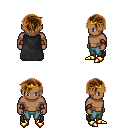
a pixel art fantasy rpg character, male body template, human, dark skin, black cape, teal pants, brown pixie cut hairstyle, gold tiara, cloth bracers, gold boots, four views (front, back, left, right), 2x2 character sprite sheet, small pixel art, hard edges, no anti-aliasing